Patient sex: F
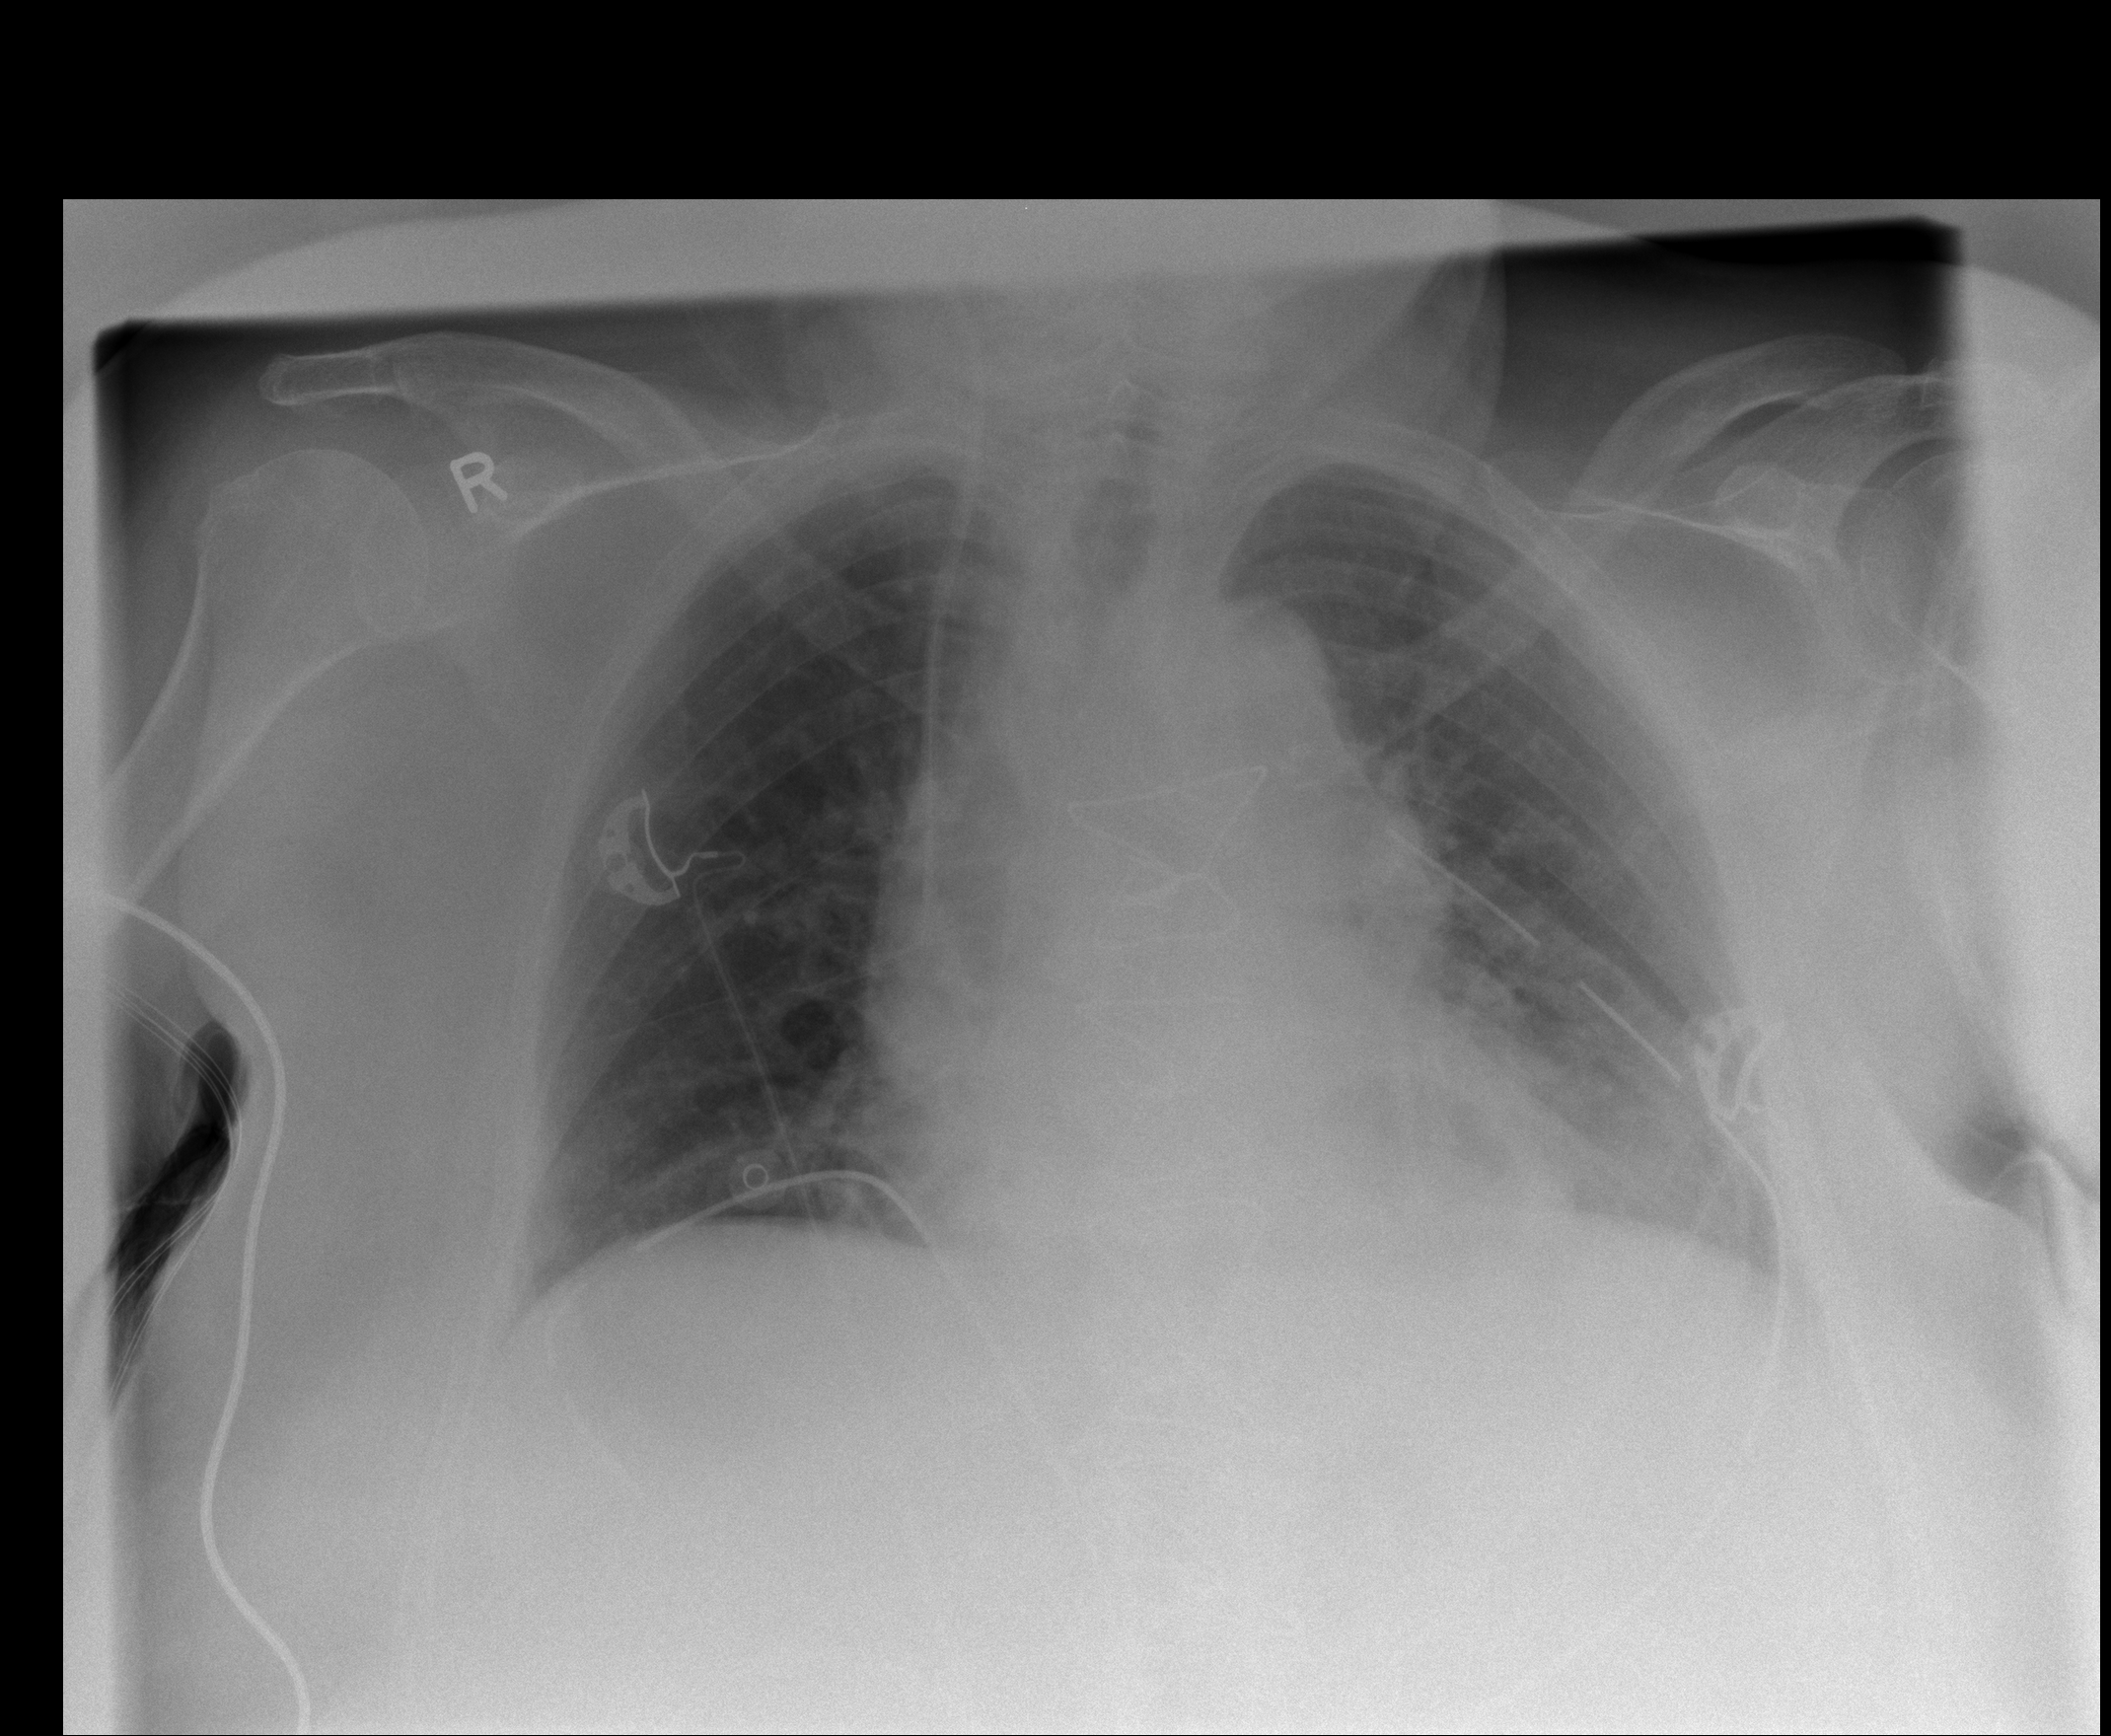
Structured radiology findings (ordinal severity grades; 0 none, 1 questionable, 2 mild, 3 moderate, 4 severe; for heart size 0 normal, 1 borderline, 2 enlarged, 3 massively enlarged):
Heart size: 2
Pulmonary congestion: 2
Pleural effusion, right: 0
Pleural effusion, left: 0
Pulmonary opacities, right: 0
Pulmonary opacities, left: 0
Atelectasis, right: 0
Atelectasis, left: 0